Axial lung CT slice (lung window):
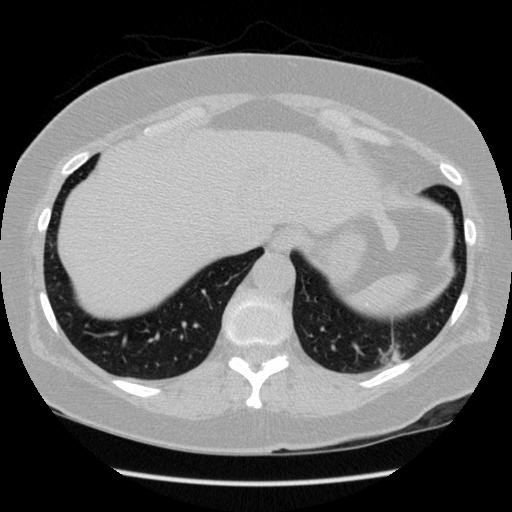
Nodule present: yes
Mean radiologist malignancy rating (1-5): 1